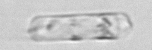
Label: Dactyliosolen_fragilissimus